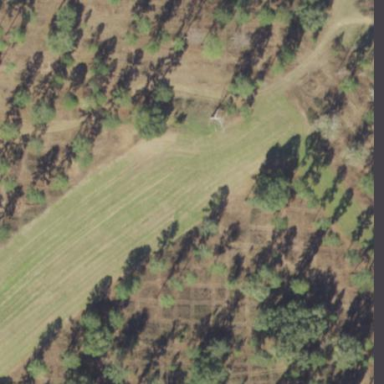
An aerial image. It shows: Orchard.